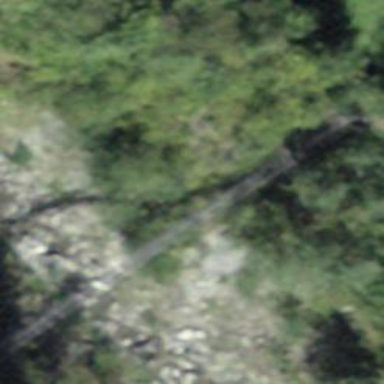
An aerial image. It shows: Path on simple-suspension bridge.